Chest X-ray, PA view. Patient: 70 years old, sex F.
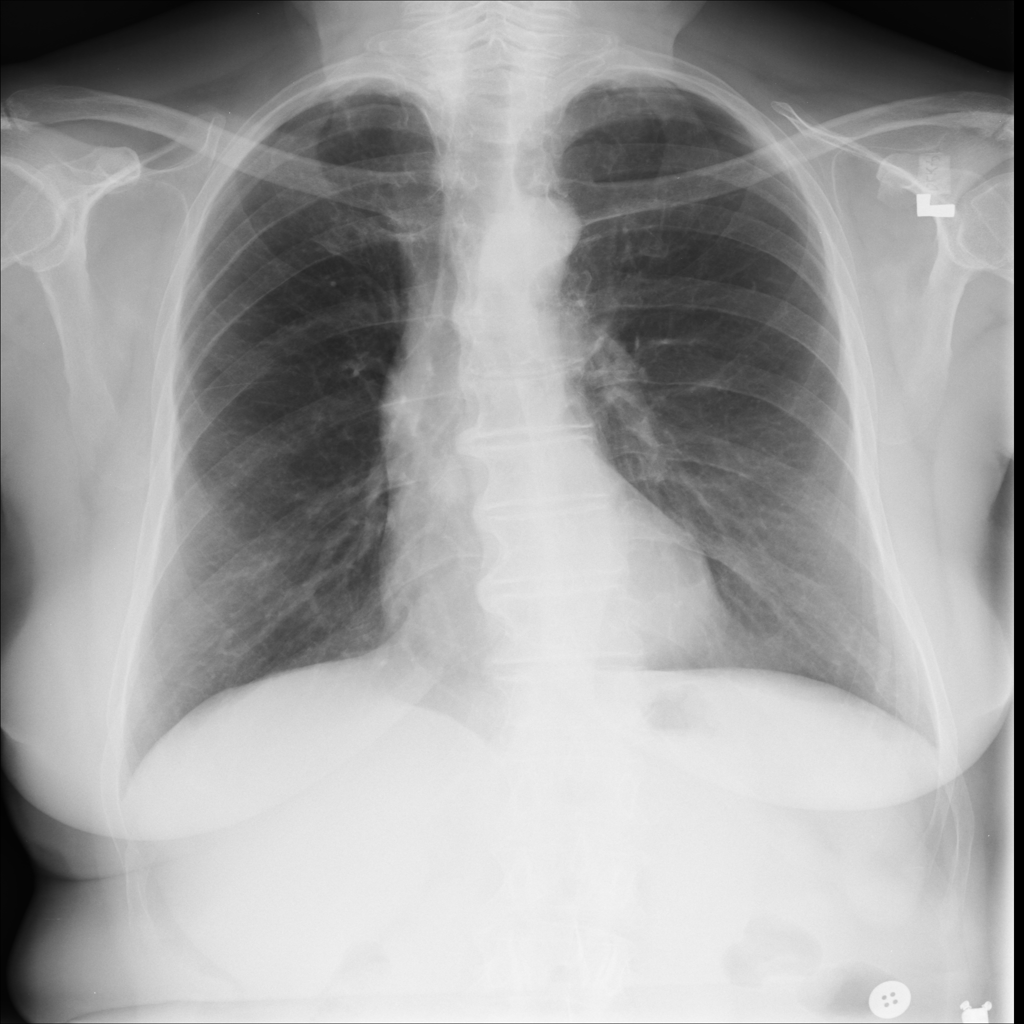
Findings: Fibrosis